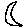
Label: moon